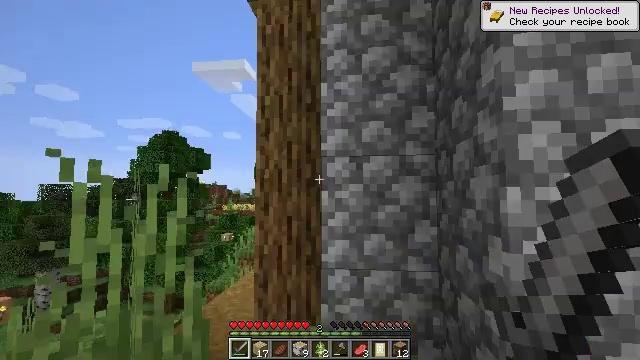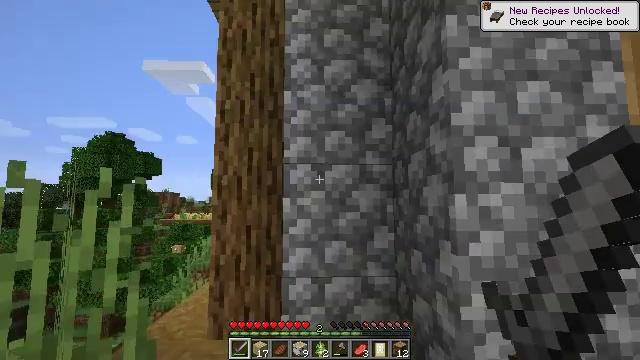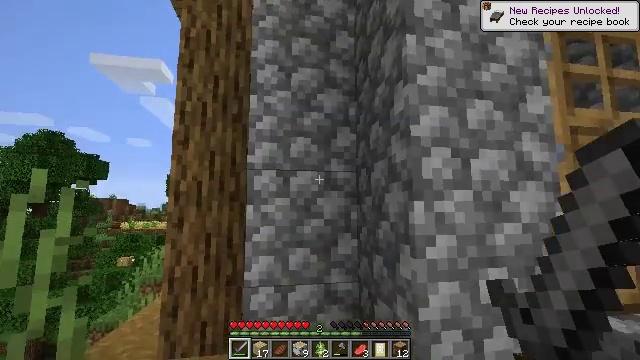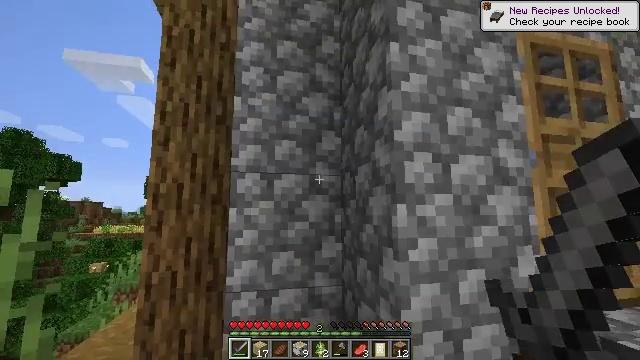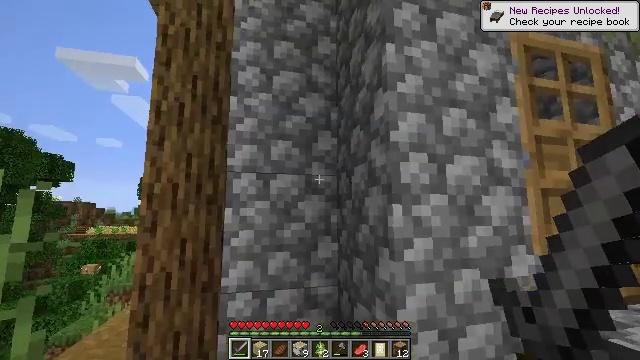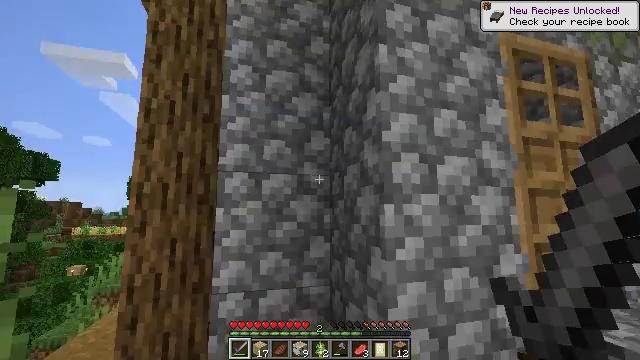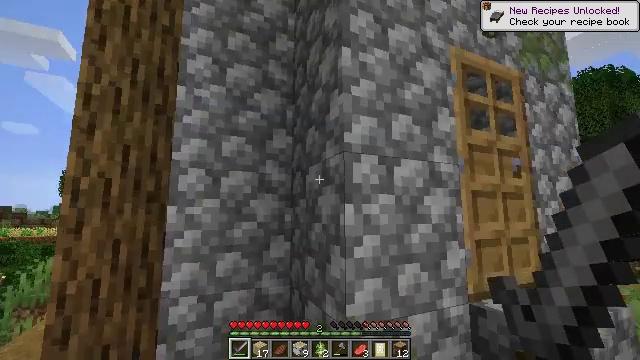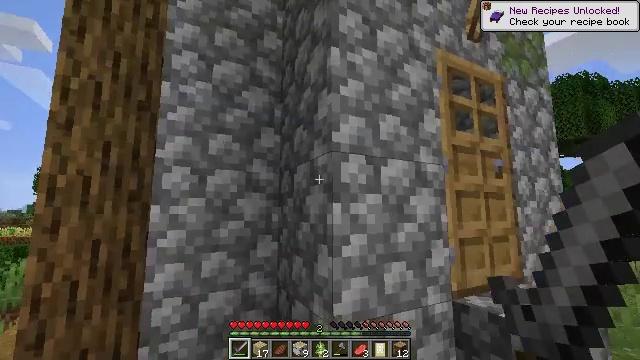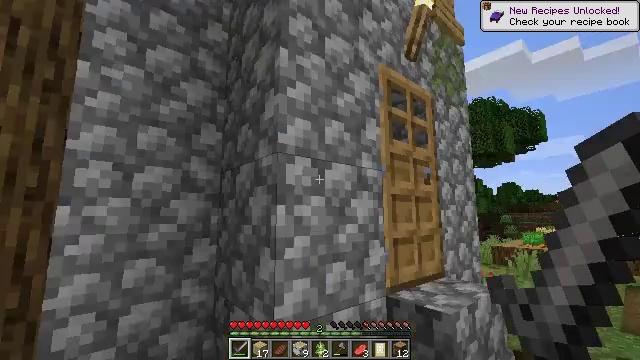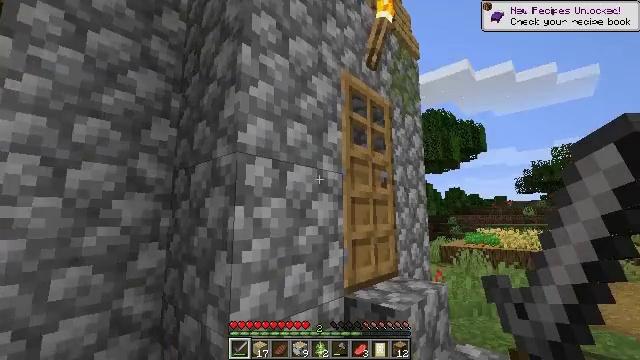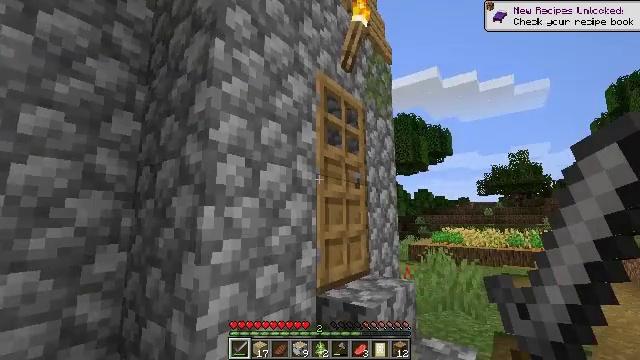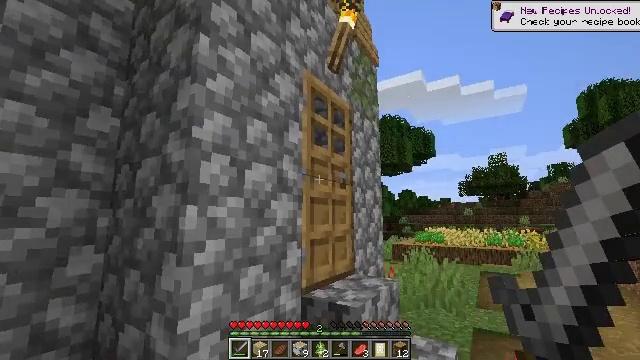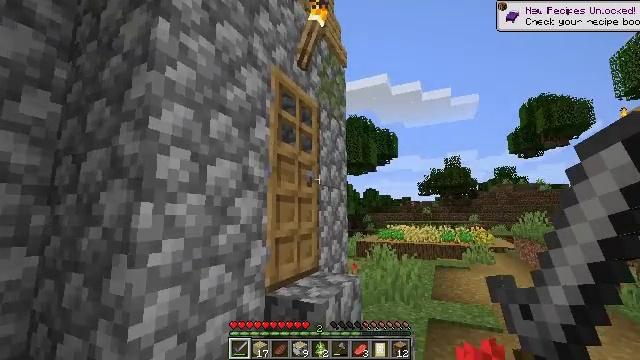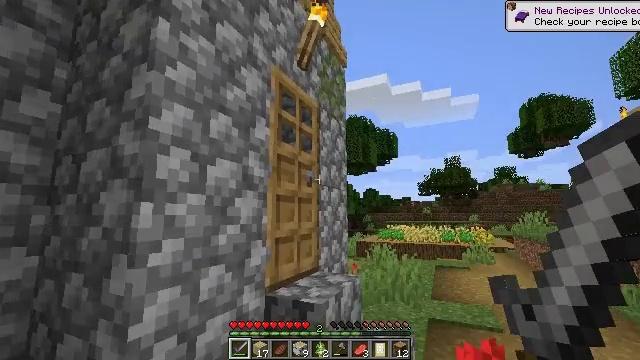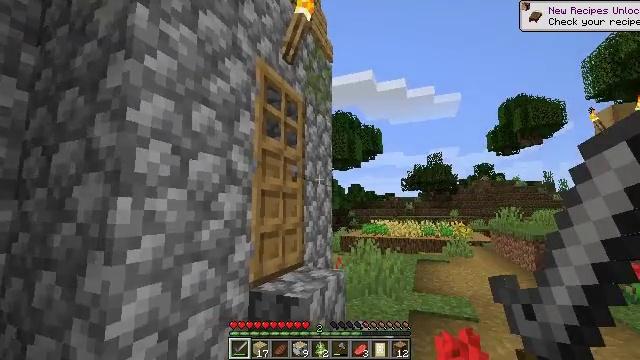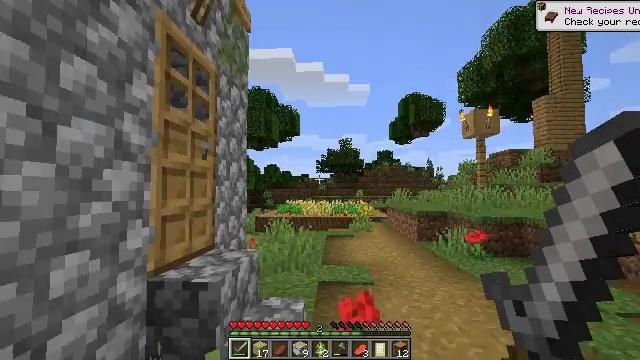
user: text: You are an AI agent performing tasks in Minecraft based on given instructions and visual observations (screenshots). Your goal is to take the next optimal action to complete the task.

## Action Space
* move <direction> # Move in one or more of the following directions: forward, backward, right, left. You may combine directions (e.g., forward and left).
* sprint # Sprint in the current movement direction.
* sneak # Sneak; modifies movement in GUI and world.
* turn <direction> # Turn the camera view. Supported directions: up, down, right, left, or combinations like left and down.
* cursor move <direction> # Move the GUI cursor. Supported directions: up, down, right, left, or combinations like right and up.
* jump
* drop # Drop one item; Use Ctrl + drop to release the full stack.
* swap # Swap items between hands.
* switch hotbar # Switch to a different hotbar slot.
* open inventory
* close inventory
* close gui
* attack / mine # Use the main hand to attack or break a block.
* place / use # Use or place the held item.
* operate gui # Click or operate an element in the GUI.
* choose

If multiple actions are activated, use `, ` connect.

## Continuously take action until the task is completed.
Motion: motion action
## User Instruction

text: Harvest the mature beetroots.
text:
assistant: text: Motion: turn right and up
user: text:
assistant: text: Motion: turn right and up
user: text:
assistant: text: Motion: turn right
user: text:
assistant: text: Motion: no_op
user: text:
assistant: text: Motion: turn right
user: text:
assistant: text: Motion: turn right
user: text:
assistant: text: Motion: turn right
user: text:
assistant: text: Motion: turn right
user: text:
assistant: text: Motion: turn right
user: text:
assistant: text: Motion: turn right
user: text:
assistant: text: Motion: turn right
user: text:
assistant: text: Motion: turn right
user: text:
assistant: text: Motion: no_op
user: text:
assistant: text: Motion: turn right and down
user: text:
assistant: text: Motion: turn right and down
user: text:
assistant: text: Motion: move forward, turn right and down
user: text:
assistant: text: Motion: move forward, turn right
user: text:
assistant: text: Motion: move forward, turn right and down
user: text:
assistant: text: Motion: move forward, turn right
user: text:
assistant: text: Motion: move forward, turn right
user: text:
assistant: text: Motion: move forward, turn right
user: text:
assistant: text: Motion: move forward
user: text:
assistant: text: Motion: move forward
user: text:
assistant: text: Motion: move forward
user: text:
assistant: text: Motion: move forward
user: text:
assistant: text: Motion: move forward
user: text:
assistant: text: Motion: move forward
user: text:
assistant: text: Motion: move forward
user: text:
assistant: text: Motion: move forward
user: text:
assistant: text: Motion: move forward